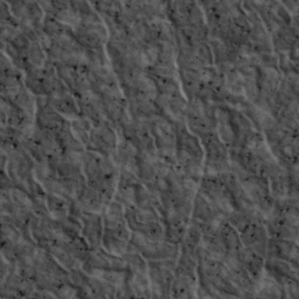
Label: non_frost